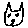
Label: cat